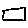
Label: square